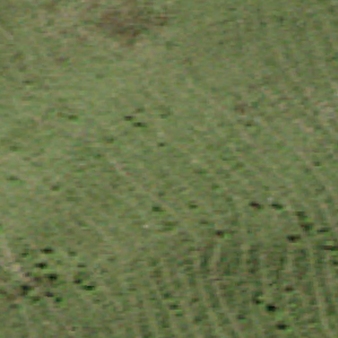
Label: other